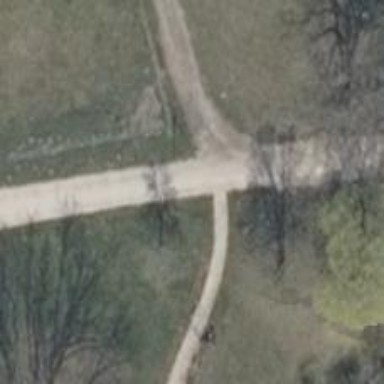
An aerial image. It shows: Compacted path.